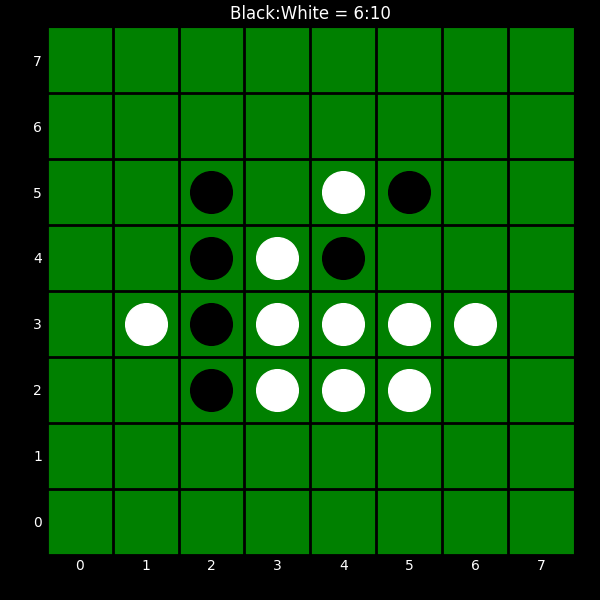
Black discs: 6
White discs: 10